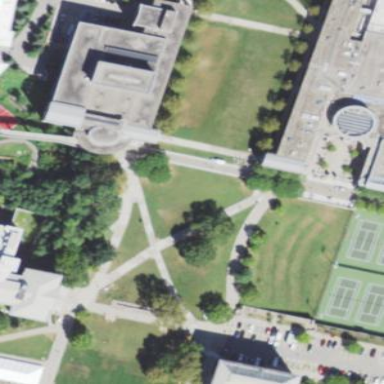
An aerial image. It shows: Arts center located within university building.